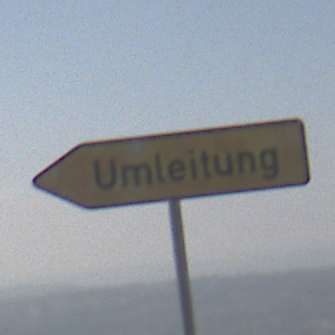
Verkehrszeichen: UmleitungswegweiserLinksweisend
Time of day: Midday
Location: Outdoor (Nature)
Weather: PartlyCloudy
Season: NotSpecified
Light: Natural